Question: In the picture what I want to do.

I have two menu.xml files. How to add the first menu at top app bar and the second at the bottom app bar? Can I do this in one activity or I should create activity with top app bar + fragment with a bottom app bar? Thanks.
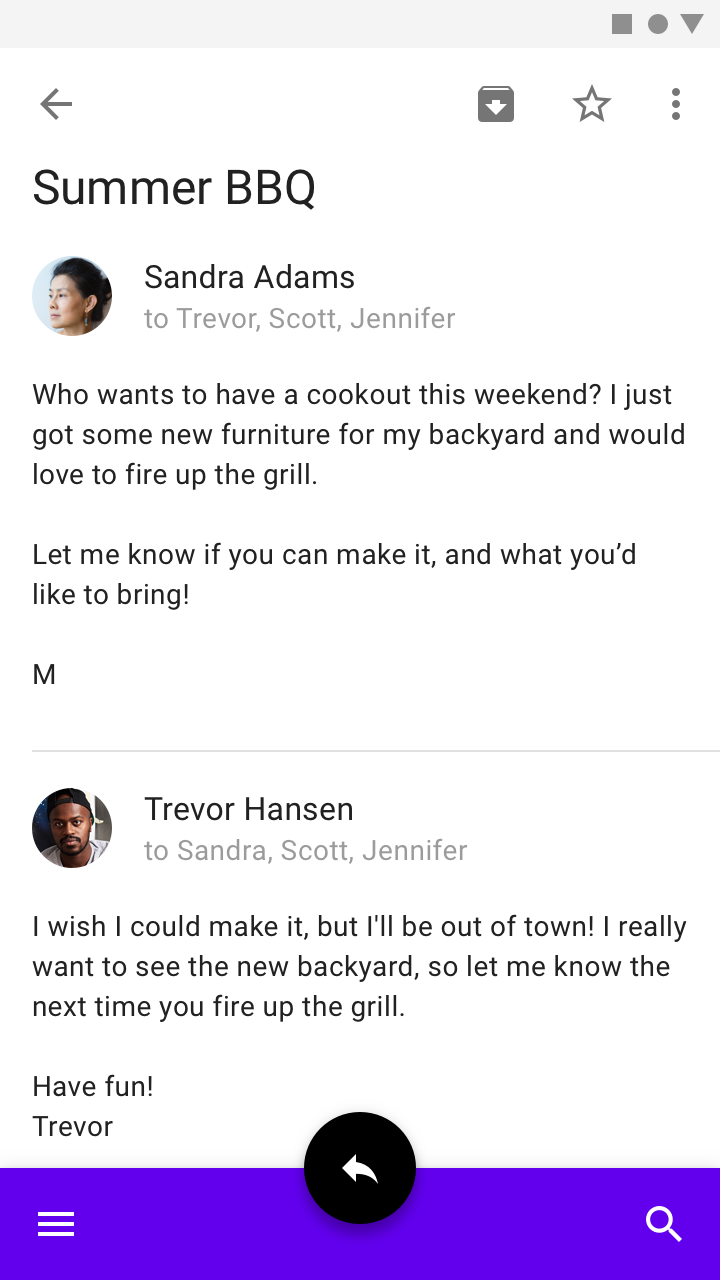
Answer: So, I solved this problem.
For toolbar on top of the activity I use 'setSupportActionBar()' inflate menu in 'onCreateOptionsMenu()' and processing 'MenuItem' click in 'onOptionsItemSelected()'
For BottomAppBar (new material component) I use bottomAppBar.replaceMenu() in order to set the menu. For processing 'MenuItem' click: 'bottomAppBar.setOnMenuItemClickListener()'
<URL>